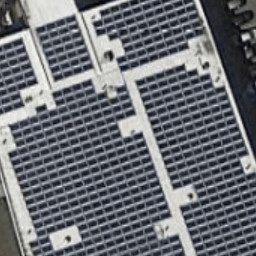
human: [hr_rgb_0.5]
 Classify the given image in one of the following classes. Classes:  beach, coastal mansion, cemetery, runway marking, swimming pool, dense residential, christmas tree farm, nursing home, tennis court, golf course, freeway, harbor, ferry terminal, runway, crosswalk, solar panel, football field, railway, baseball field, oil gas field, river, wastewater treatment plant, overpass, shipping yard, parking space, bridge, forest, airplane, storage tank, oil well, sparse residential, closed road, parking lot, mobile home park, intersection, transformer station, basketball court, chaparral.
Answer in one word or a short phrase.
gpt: solar panel